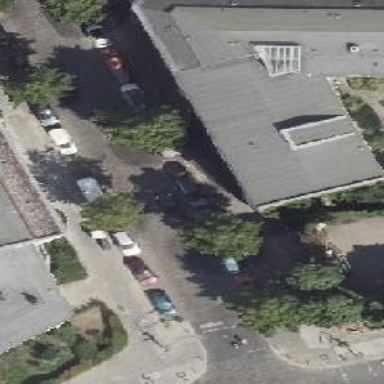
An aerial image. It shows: Community centre.